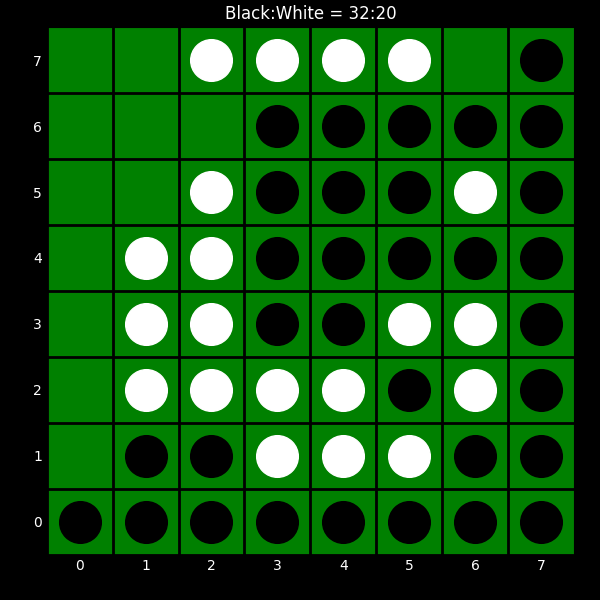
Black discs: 32
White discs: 20